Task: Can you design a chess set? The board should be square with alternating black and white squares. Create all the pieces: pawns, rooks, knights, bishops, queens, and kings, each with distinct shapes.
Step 3028:
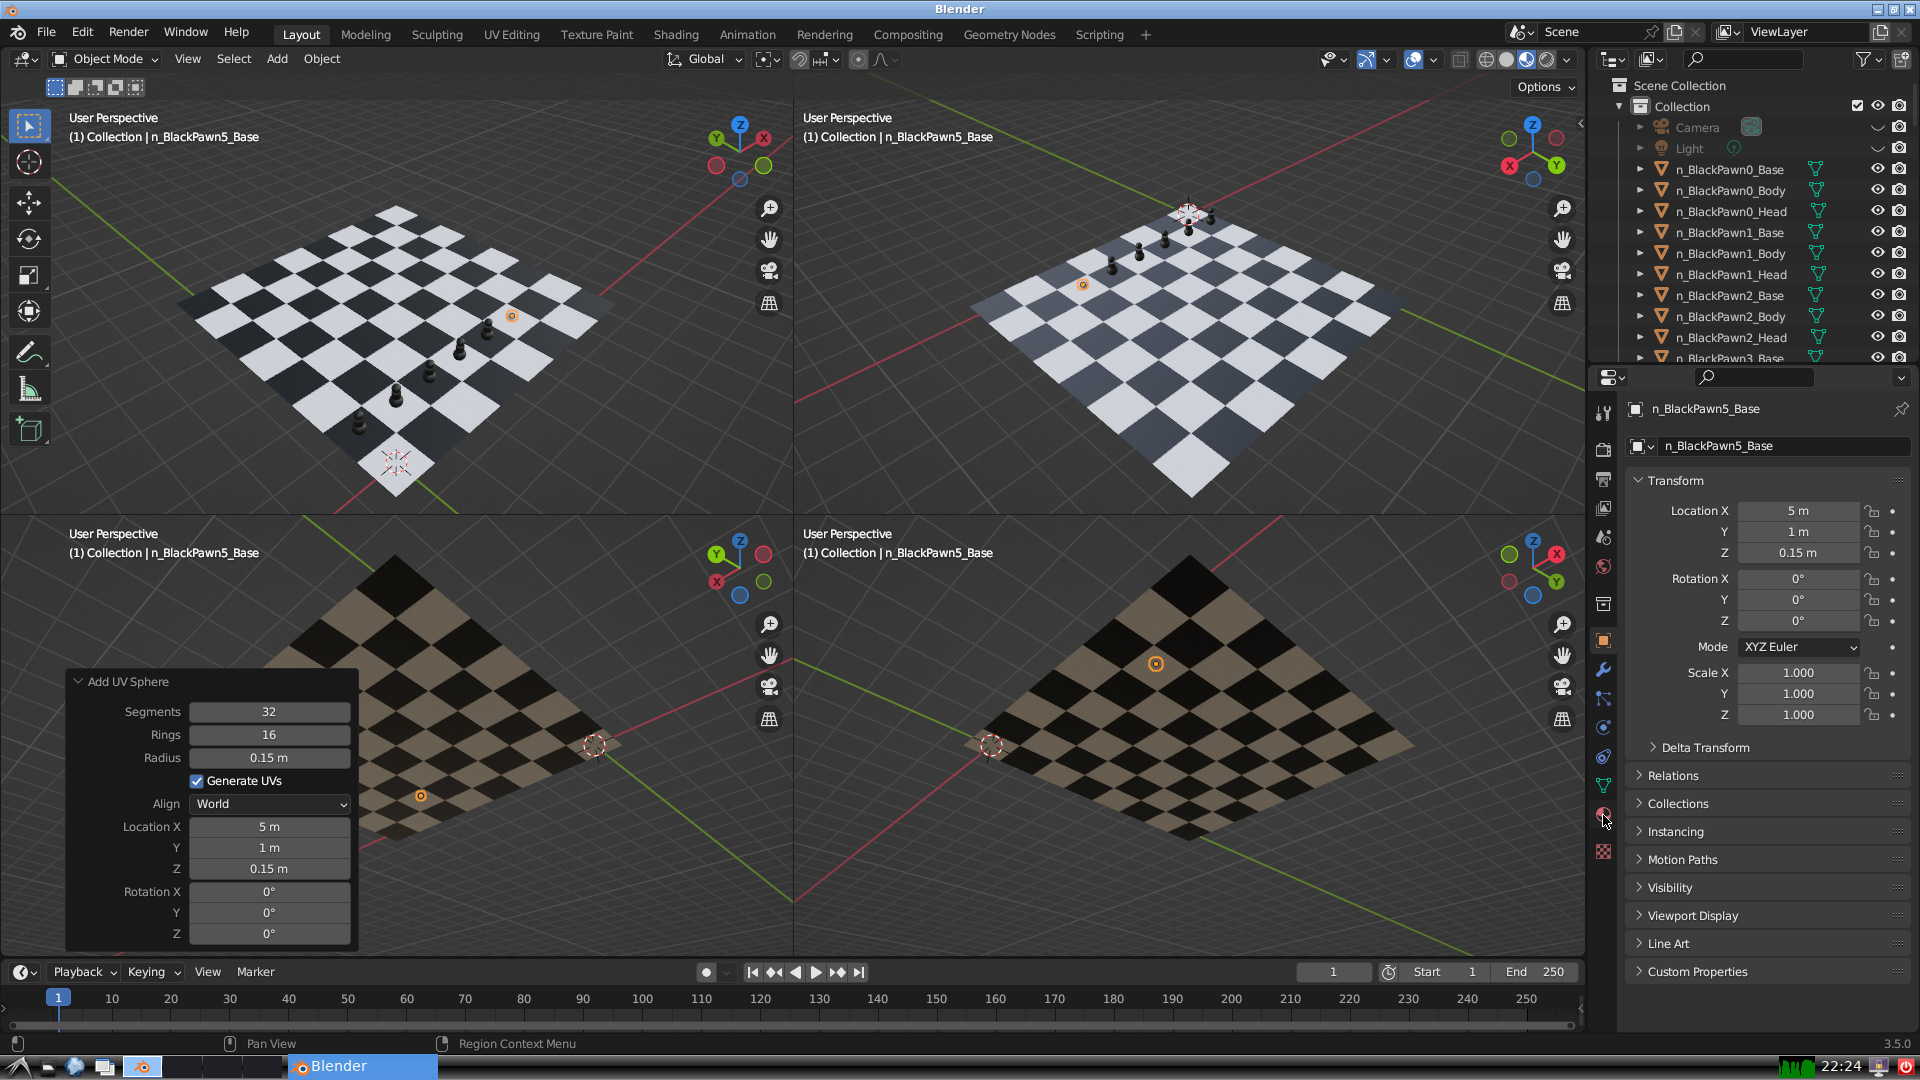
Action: click: no